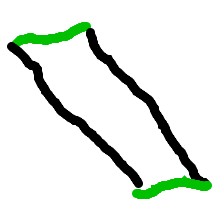
Shape: parallelogram